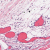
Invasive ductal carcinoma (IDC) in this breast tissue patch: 1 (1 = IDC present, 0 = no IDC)